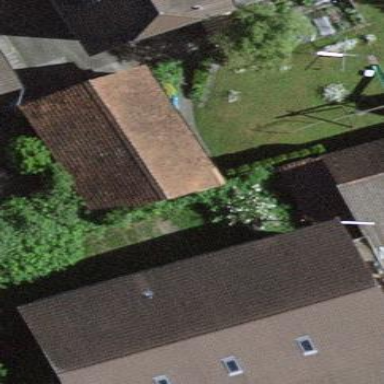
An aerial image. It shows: Garage building.